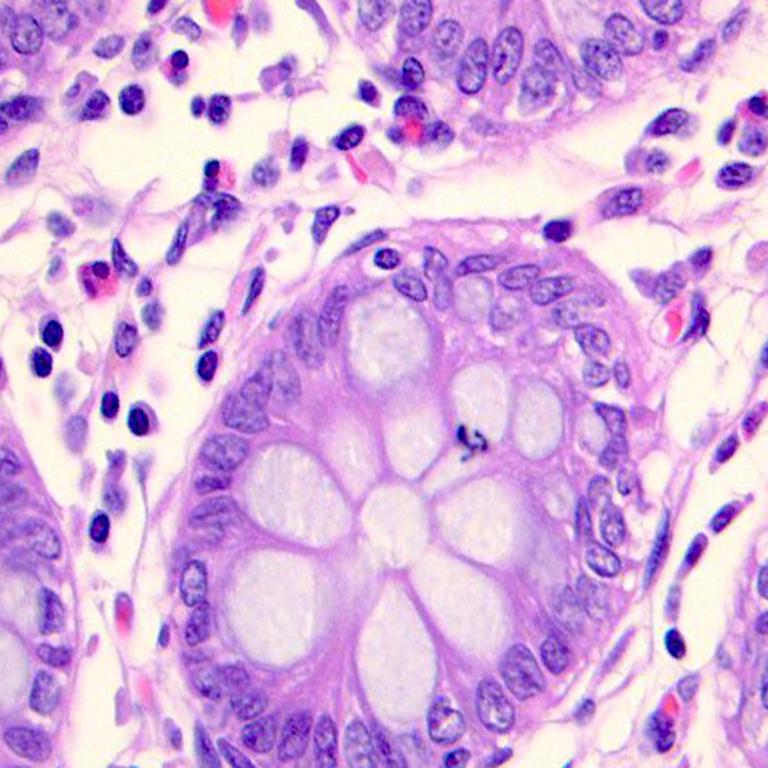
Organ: colon
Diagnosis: benign